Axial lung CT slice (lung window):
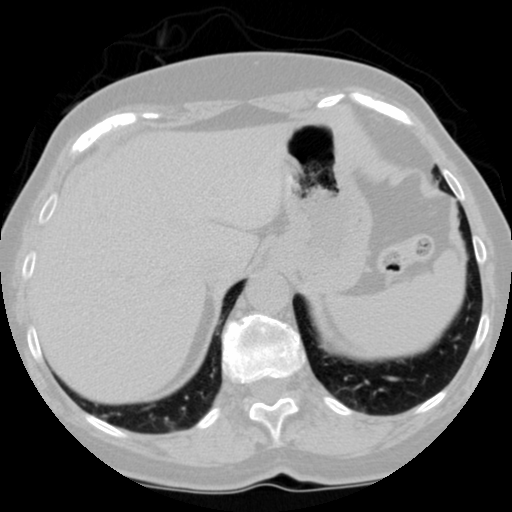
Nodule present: no